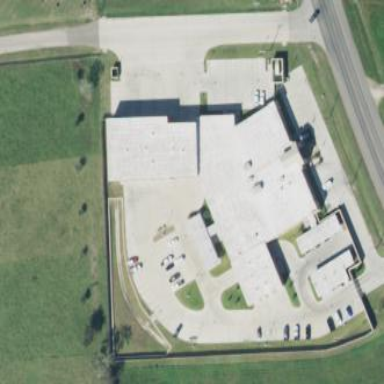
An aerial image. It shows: Police building.